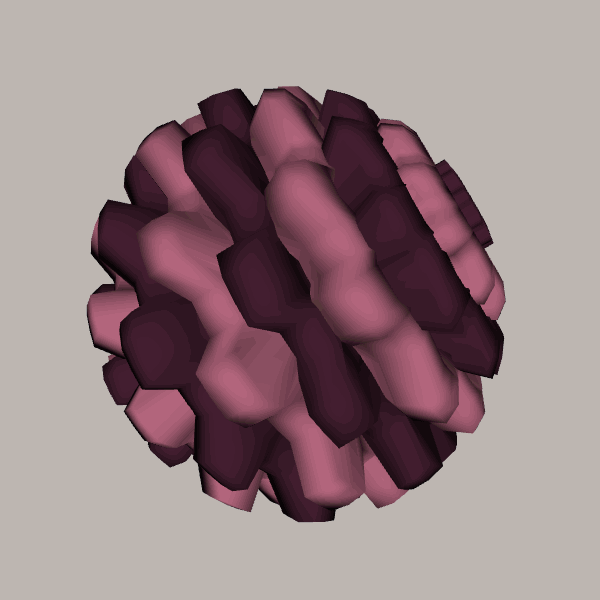
Background: light